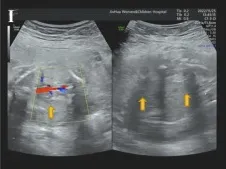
Ultrasound pictures from the third and fourth pregnancy (fetuses II:3 and II:4). (I) II:4: bilateral renal agenesis. Yellow arrows indicate where the anomalies occur.
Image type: radiology (ultrasound)